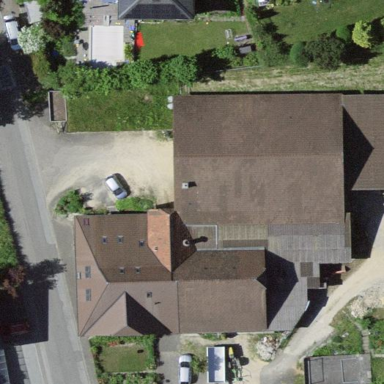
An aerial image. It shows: Farm building.